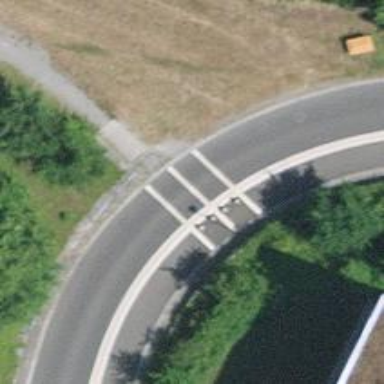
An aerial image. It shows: Kerb barrier.